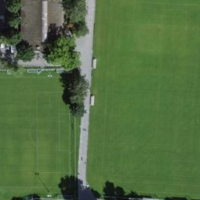
EUNIS habitat code: 53
Species observed at this site:
Betula pendula